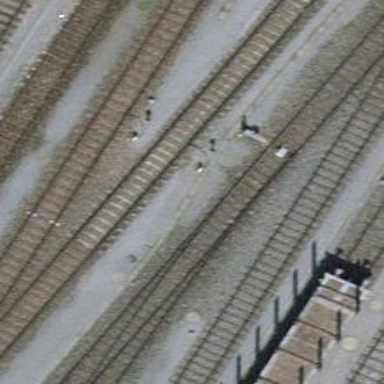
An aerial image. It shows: Railway yard with one track.